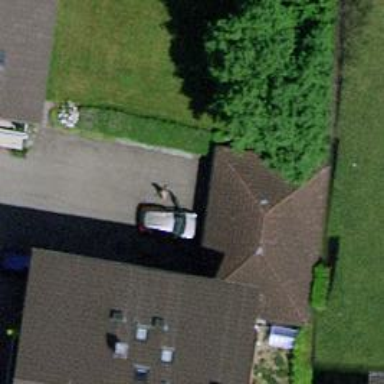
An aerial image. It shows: Hedge acting as barrier.